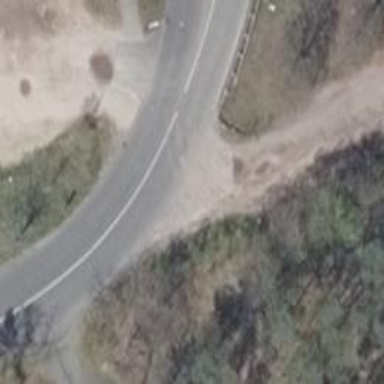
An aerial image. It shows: Asphalt road designated for service vehicles.